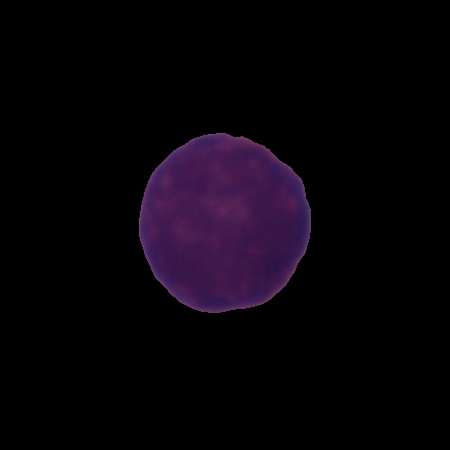
Label: healthy